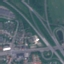
Label: Highway